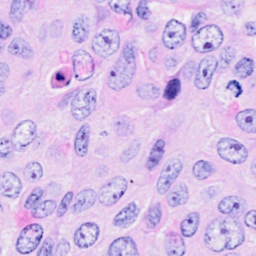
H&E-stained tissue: Breast